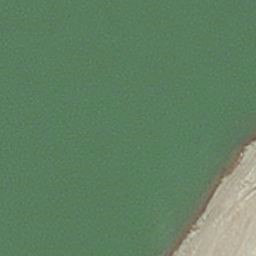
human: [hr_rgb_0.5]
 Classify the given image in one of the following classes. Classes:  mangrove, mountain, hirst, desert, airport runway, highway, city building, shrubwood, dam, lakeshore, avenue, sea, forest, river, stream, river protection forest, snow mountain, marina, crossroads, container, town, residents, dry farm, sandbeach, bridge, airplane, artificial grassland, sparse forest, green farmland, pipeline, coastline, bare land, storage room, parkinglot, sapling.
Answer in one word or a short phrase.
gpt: hirst